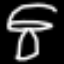
Label: mushroom